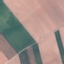
Label: AnnualCrop